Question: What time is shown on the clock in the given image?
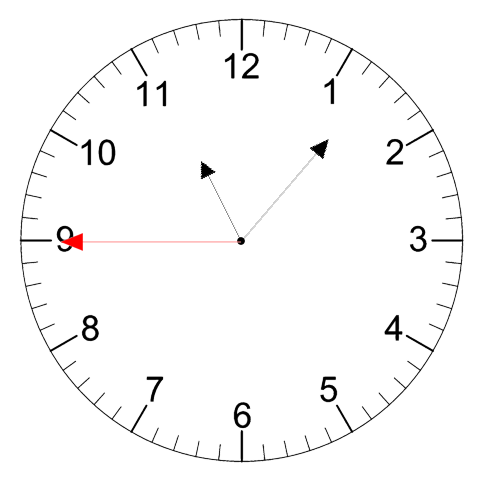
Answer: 11:06:45